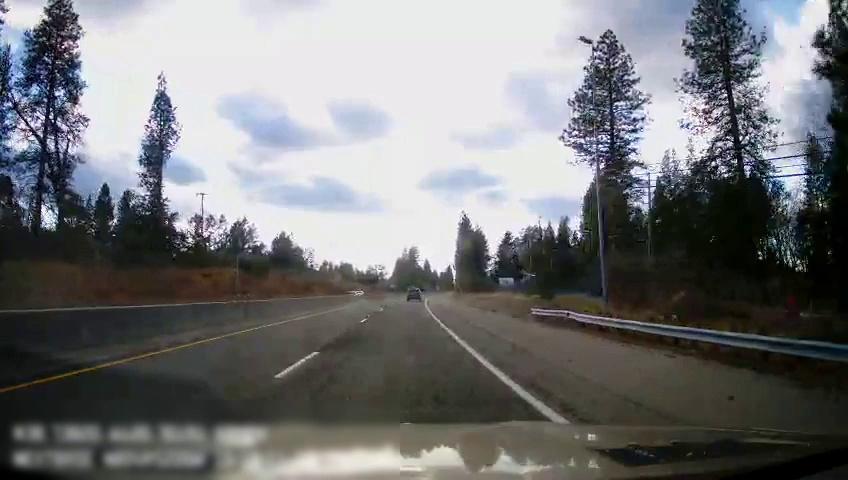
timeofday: Day
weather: Cloudy
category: Drivable Space
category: Vehicles | SUV
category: Vehicles | SUV
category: Vehicles | Car
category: Lanes | Alternate Lane
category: Lanes | Current Lane
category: Lanes | Alternate Lane